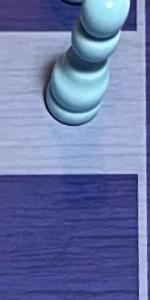
Label: Empty